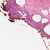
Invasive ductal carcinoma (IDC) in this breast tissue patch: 0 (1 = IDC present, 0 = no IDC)